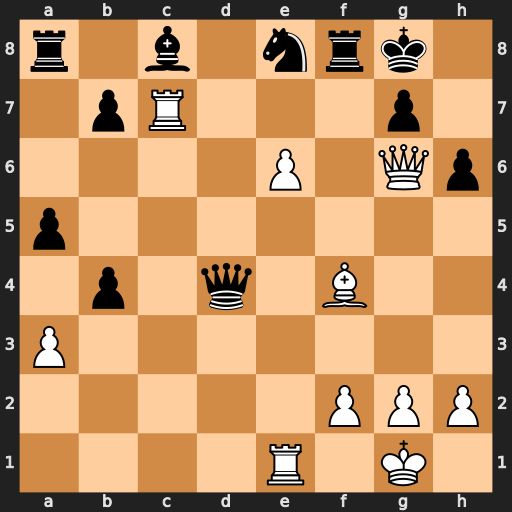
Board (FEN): r1b1nrk1/1pR3p1/4P1Qp/p7/1p1q1B2/P7/5PPP/4R1K1
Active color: w
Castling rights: -
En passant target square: -
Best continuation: Qf7+ Kh7 Qxf8